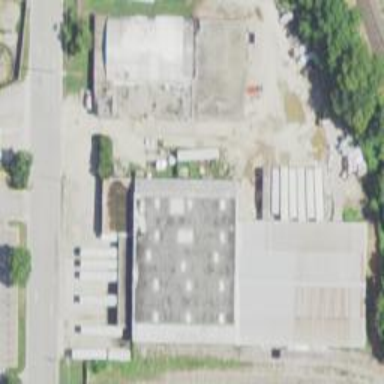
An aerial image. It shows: Commercial building.